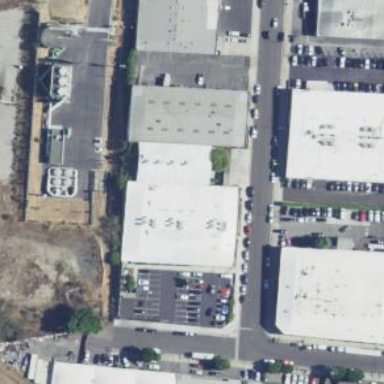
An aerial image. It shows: Commercial building.